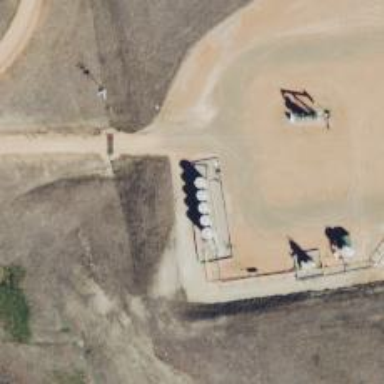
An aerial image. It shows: Storage tank that is man-made.